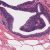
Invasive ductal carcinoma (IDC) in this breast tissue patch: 0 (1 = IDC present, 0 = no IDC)